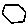
Label: hexagon